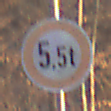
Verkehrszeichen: TatsaechlicheMasse
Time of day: SunriseSunset
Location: Outdoor (Nature)
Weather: Clear
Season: Autumn
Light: Natural